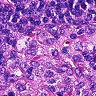
Metastatic tissue present: no